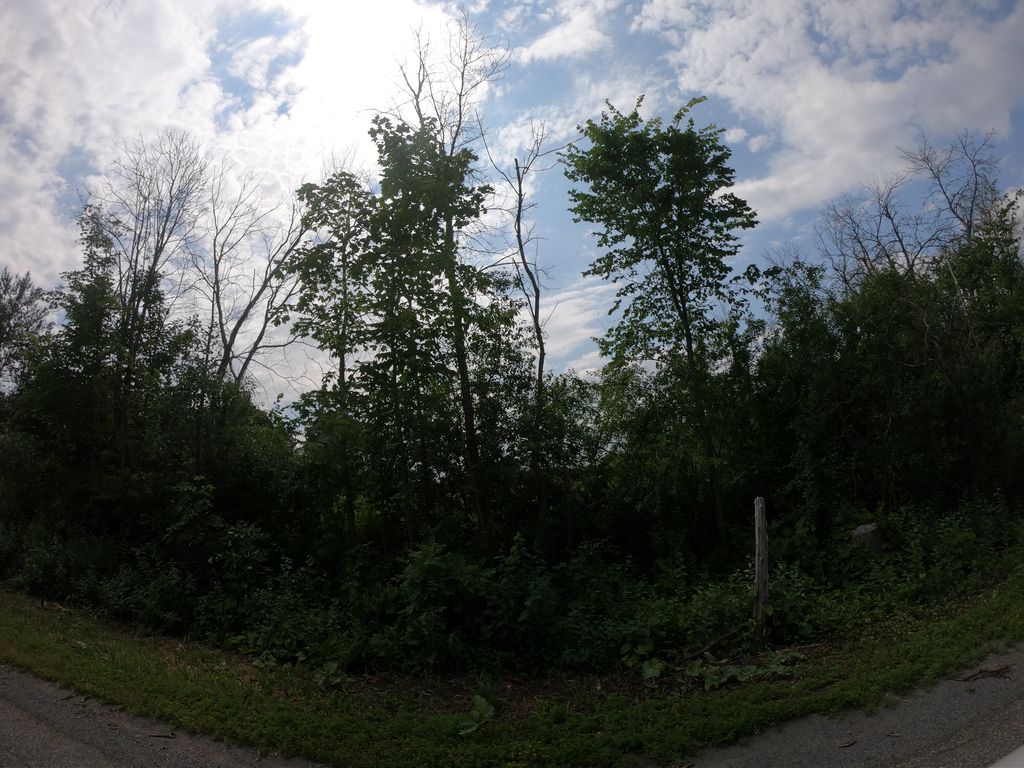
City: ottawa-gatineau